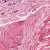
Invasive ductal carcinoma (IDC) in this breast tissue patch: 0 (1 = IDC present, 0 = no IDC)